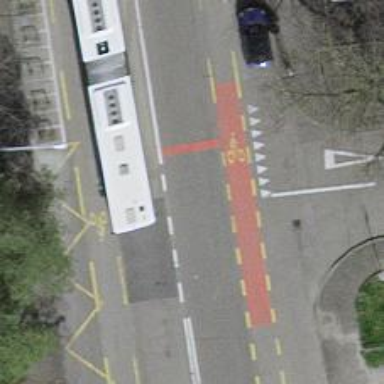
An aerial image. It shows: Secondary road with designated cycle lane.